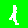
Digit: 1